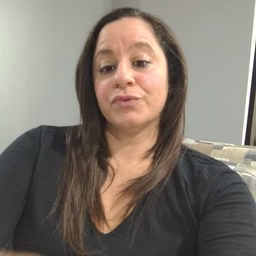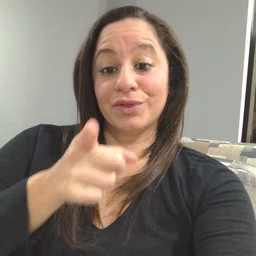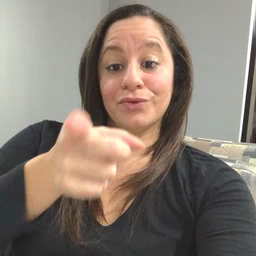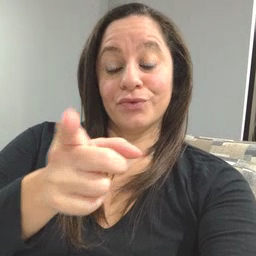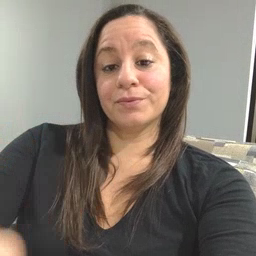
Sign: there